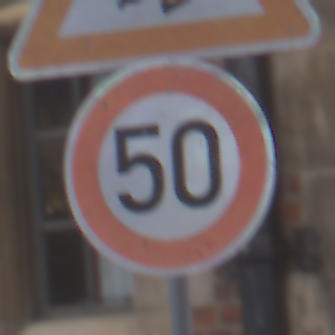
Verkehrszeichen: Geschwindigkeit50
Zusatzzeichen oben: AmphibienwanderungRechts
Umgebung: Outdoor, Urban
Tageszeit: Midday
Wetter: Overcast
Licht: Natural
Jahreszeit: NotSpecified
Kontrast: LowContrast